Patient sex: M
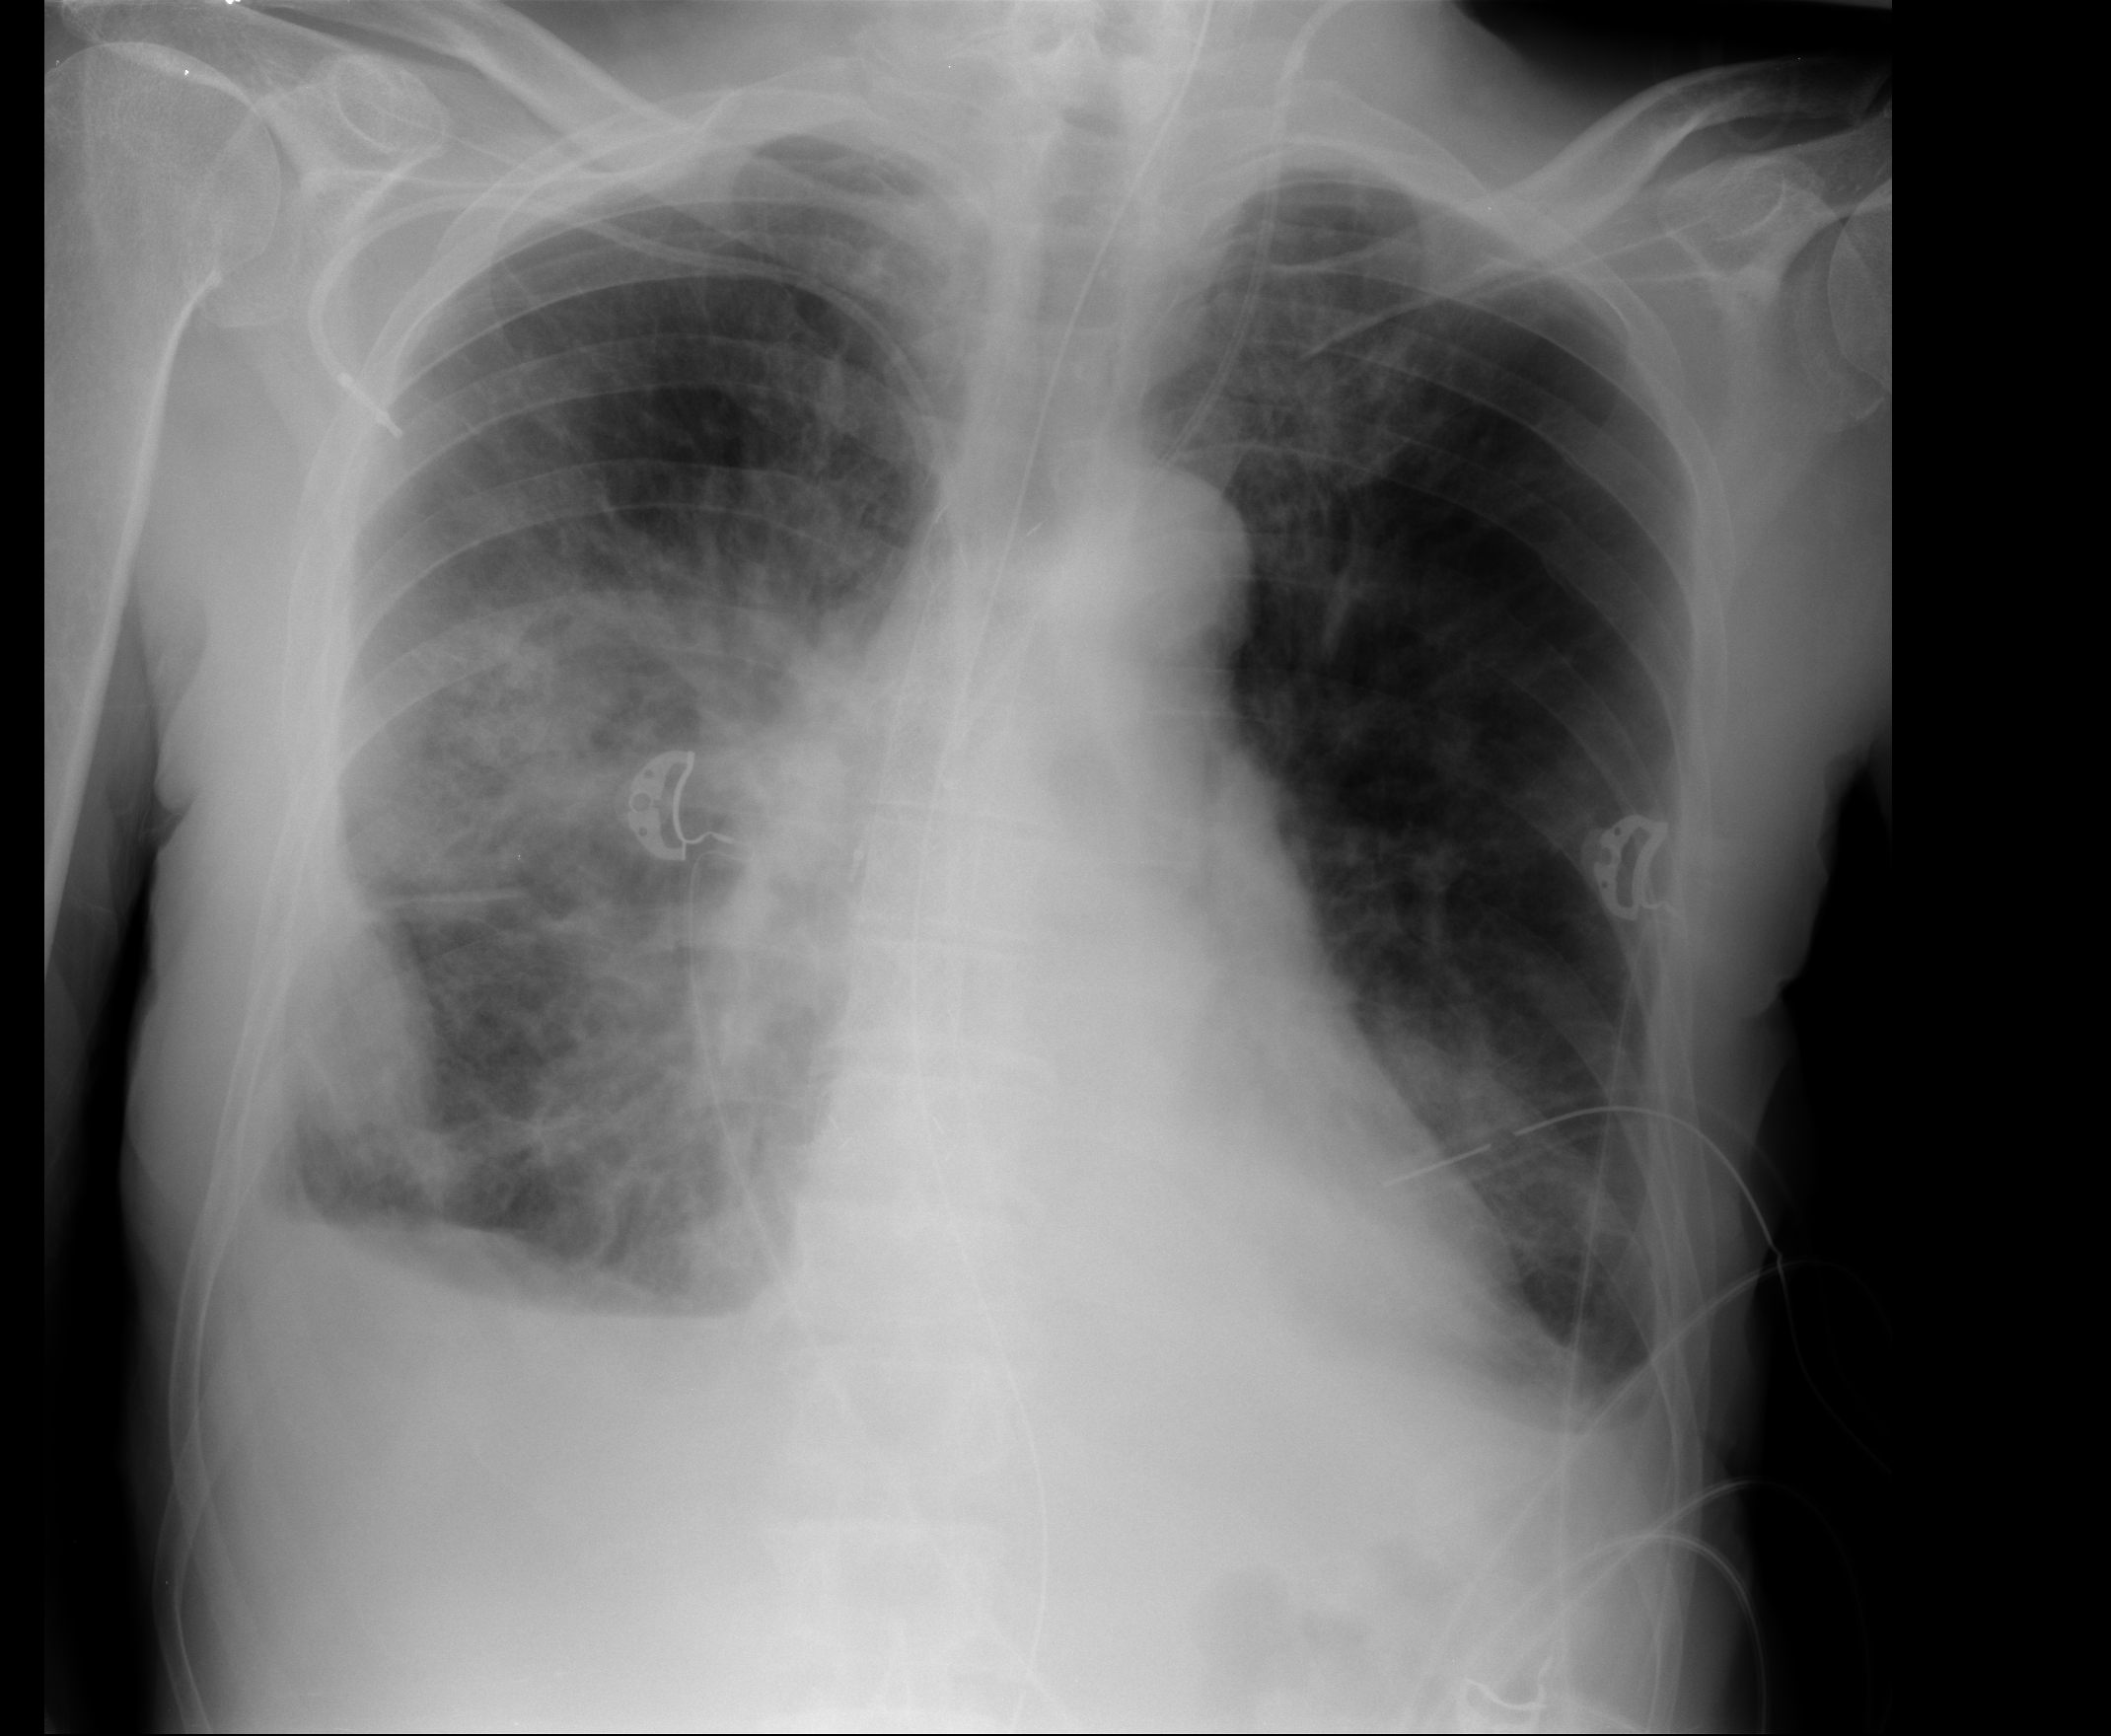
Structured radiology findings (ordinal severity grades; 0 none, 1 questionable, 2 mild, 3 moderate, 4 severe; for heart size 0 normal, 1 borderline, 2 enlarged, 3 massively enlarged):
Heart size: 2
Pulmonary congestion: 1
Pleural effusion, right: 2
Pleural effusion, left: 2
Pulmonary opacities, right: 3
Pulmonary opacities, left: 1
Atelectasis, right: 3
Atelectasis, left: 1